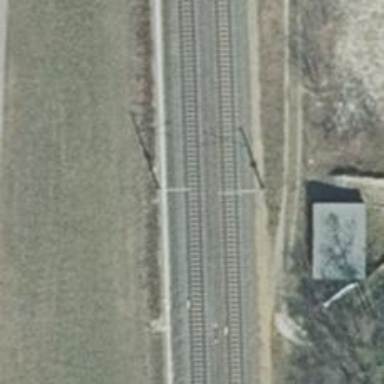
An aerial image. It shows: Railway milestone with catenary mast.